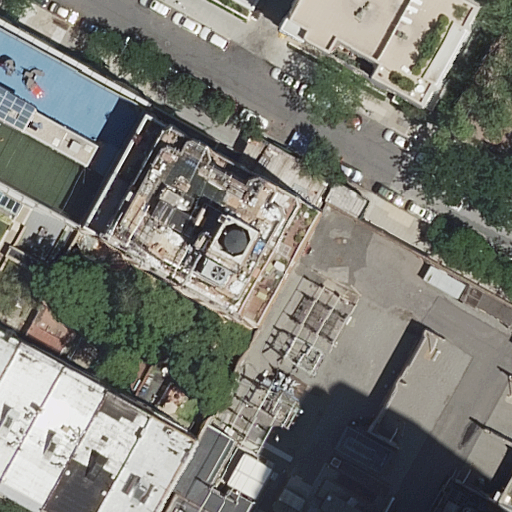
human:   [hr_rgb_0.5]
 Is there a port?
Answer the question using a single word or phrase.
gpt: no

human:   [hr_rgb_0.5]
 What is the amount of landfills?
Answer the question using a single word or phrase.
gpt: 0

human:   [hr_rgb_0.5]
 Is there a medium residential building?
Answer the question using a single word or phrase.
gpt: yes

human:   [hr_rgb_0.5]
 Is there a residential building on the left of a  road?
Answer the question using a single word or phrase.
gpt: yes

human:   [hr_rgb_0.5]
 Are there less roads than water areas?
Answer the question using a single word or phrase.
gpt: no

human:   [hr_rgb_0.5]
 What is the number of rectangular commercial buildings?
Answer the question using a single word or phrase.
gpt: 0

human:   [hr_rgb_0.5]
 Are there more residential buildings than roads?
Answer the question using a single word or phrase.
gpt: yes

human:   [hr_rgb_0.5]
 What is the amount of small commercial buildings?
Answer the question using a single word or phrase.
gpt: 0

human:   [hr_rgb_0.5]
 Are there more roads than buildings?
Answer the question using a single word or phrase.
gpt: no

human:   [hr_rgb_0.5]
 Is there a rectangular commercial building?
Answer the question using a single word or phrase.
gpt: no

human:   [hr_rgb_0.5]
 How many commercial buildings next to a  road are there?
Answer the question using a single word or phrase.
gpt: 0

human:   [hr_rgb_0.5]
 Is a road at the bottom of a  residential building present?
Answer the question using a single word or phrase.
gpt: yes

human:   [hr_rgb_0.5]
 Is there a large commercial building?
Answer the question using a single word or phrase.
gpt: no

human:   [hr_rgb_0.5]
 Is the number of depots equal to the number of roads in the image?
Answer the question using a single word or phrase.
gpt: no

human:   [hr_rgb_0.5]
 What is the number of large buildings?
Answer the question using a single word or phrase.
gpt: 3

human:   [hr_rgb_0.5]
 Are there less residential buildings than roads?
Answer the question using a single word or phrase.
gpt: no

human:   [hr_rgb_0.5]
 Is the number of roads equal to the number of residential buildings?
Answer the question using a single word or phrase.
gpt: no

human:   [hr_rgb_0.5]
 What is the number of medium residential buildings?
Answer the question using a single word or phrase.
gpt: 3

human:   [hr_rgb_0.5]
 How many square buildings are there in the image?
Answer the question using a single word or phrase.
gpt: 0

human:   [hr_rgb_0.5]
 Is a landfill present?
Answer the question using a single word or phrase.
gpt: no

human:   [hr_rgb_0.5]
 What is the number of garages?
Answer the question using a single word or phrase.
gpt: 0

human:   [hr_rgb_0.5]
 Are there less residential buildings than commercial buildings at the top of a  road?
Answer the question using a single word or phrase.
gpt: no

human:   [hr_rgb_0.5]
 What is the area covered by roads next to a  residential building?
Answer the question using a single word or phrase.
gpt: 0m2

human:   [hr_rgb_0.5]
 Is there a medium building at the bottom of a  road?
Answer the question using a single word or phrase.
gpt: yes

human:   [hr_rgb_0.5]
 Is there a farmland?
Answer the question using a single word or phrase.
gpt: no

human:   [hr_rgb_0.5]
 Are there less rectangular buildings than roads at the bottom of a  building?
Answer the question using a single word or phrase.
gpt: no

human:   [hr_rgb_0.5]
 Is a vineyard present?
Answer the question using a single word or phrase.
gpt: no

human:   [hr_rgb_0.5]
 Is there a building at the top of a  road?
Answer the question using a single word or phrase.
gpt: yes

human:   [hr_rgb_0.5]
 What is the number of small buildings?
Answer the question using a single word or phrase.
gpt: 5

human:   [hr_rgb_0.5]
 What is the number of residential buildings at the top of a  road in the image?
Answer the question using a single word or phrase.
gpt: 1

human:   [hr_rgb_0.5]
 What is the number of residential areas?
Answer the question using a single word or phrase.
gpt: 0

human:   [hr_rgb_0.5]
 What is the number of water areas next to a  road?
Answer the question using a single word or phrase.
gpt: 0

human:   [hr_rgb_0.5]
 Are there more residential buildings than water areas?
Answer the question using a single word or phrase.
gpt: yes

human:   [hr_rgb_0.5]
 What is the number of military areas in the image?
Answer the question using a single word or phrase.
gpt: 0

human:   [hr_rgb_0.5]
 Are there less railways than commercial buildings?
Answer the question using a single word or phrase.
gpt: no

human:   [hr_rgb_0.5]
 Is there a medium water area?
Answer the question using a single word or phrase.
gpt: no